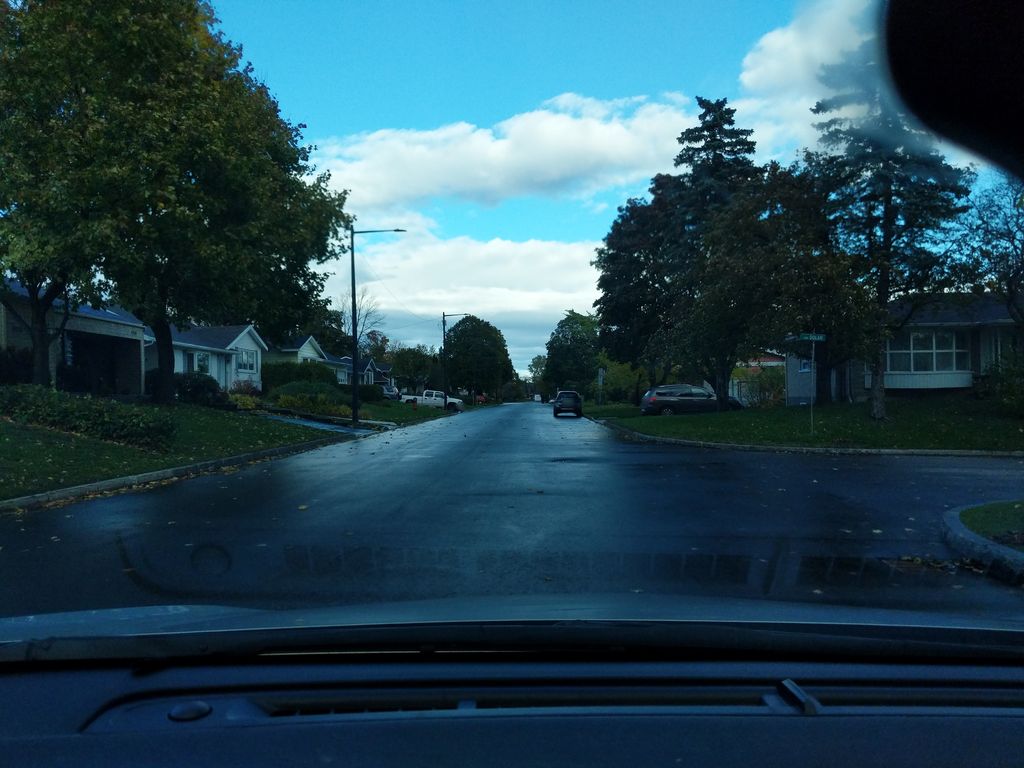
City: quebec_city